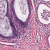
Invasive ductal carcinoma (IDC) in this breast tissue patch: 0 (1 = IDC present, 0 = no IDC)